Interaction volume radius: 5 \u00c5
Interaction volume height: 10 \u00c5
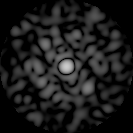
Disorder parameter: 0.859